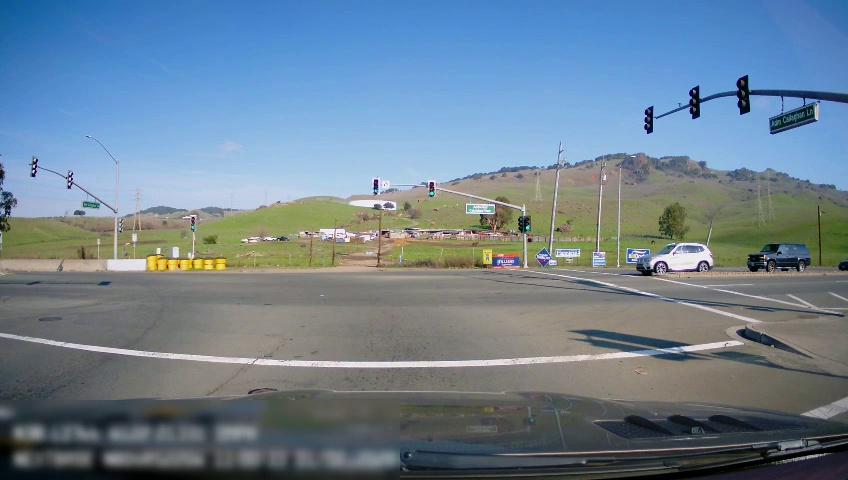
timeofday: Day
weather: Sunny
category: Drivable Space
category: Vehicles | SUV
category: Vehicles | SUV
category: Vehicles | Car
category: Lanes | Opposite Lane
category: Traffic | Lights
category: Traffic | Lights
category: Traffic | Lights
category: Traffic | Lights
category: Traffic | Lights
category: Traffic | Lights
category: Traffic | Lights
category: Traffic | Signs
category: Traffic | Lights
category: Traffic | Lights
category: Traffic | Signs
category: Traffic | Lights
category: Traffic | Lights
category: Traffic | Signs